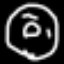
Label: donut